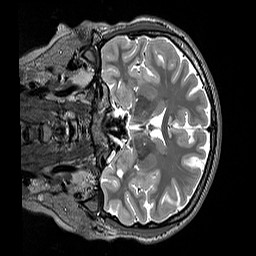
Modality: T2w
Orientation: coronal
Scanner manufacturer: siemens
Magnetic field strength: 3 T
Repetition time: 3.2 s
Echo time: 0.451 s